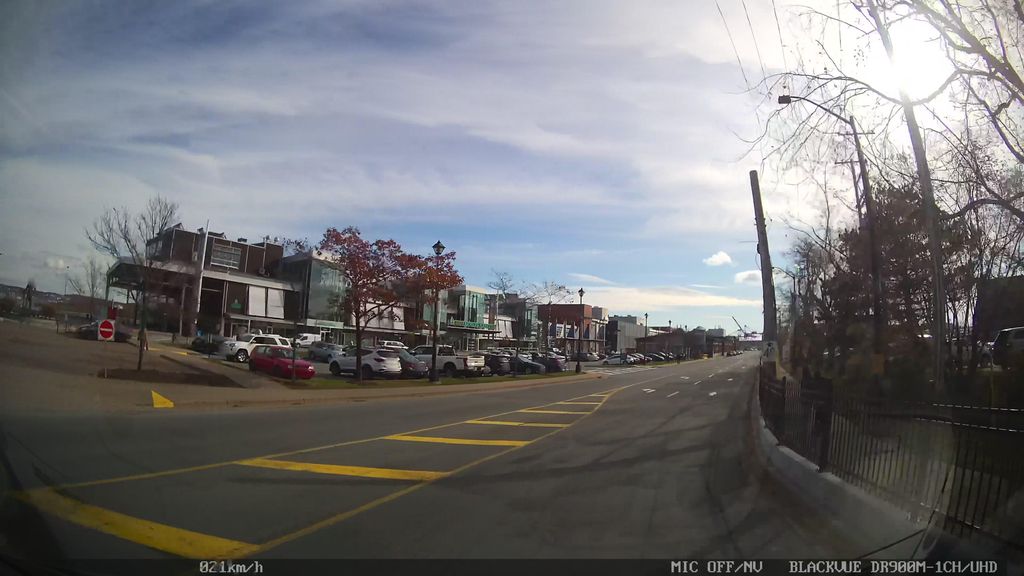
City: halifax